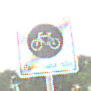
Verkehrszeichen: EndeFahrradstrasse
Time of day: SunriseSunset
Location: Outdoor (RoadRail)
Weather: PartlyCloudy
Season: NotSpecified
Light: Natural